Question: '''
CREATE TABLE #t1 ( ID int, Furnace_life INT);
INSERT INTO #t1(ID,Furnace_life) VALUES (1,1)
INSERT INTO #t1(ID,Furnace_life) VALUES (2,2)
INSERT INTO #t1(ID,Furnace_life) VALUES (3,3)
INSERT INTO #t1(ID,Furnace_life) VALUES (4,4) ---
INSERT INTO #t1(ID,Furnace_life) VALUES (5,1)
INSERT INTO #t1(ID,Furnace_life) VALUES (6,2)
INSERT INTO #t1(ID,Furnace_life) VALUES (7,3) ---
INSERT INTO #t1(ID,Furnace_life) VALUES (17,1)
INSERT INTO #t1(ID,Furnace_life) VALUES (18,2)
SELECT * FROM #t1 AS t ORDER BY t.ID ASC;
DROP TABLE #t1
'''
i want to get max value from 1 to Next 1 /
start From 1 to Next 1 /

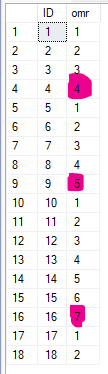
Answer: You can use below script. Note than records must be sorted by ID!
'''
CREATE TABLE #t2 ( ID int, Furnace_life INT, TopLife INT NULL);
INSERT INTO #t2
(
ID,
Furnace_life,
TopLife
)
SELECT t.ID,t.Furnace_life,
LAG(t.Furnace_life) OVER (ORDER BY t.ID) TopLife
FROM #t1 t
ORDER BY ID
SELECT * FROM #t2 AS t WHERE t.Furnace_life = 1 AND t.TopLife IS NOT NULL
DROP TABLE #t1
DROP TABLE #t2
'''